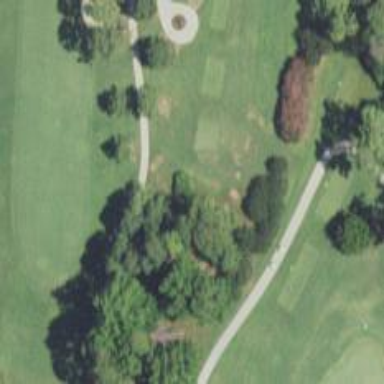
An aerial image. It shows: Path for both road and golf.